Question: where I have to first reverse two bytes then convert that pair to hex integer. I am trying to convert it like below but it is giving error. Any idea to do that ? Thanks in advance
Here complete string : <URL>
Sample string
'''
String str = "031890";
'''
Error Message :
'''
java.lang.NumberFormatException: Invalid int: "0x30"
'''
Java Code
'''
for ( int start = 0; start < str.length(); start += 2 ) {
try {
String thisByte = new StringBuilder(str.substring(start, start+2)).reverse().toString();
thisByte = "0x" + thisByte;
int value = Integer.parseInt(thisByte, 16);
char c = (char) value;
System.out.println(c);
} catch(Exception e) {
Log.e("MainActivity", e.getMessage());
}
}
'''
## Update
'''
StringBuilder output = new StringBuilder();
for ( int start = 0; start < str.length(); start += 2 ) {
try {
String thisByte = new StringBuilder(str.substring(start, start+2)).reverse().toString();
output.append((char)Integer.parseInt(thisByte, 16));
} catch(Exception e) {
Log.e("MainActivity", e.getMessage());
}
}
'''
Yes I Tried without prepending a "0x" to the string and now see my output looking weird.

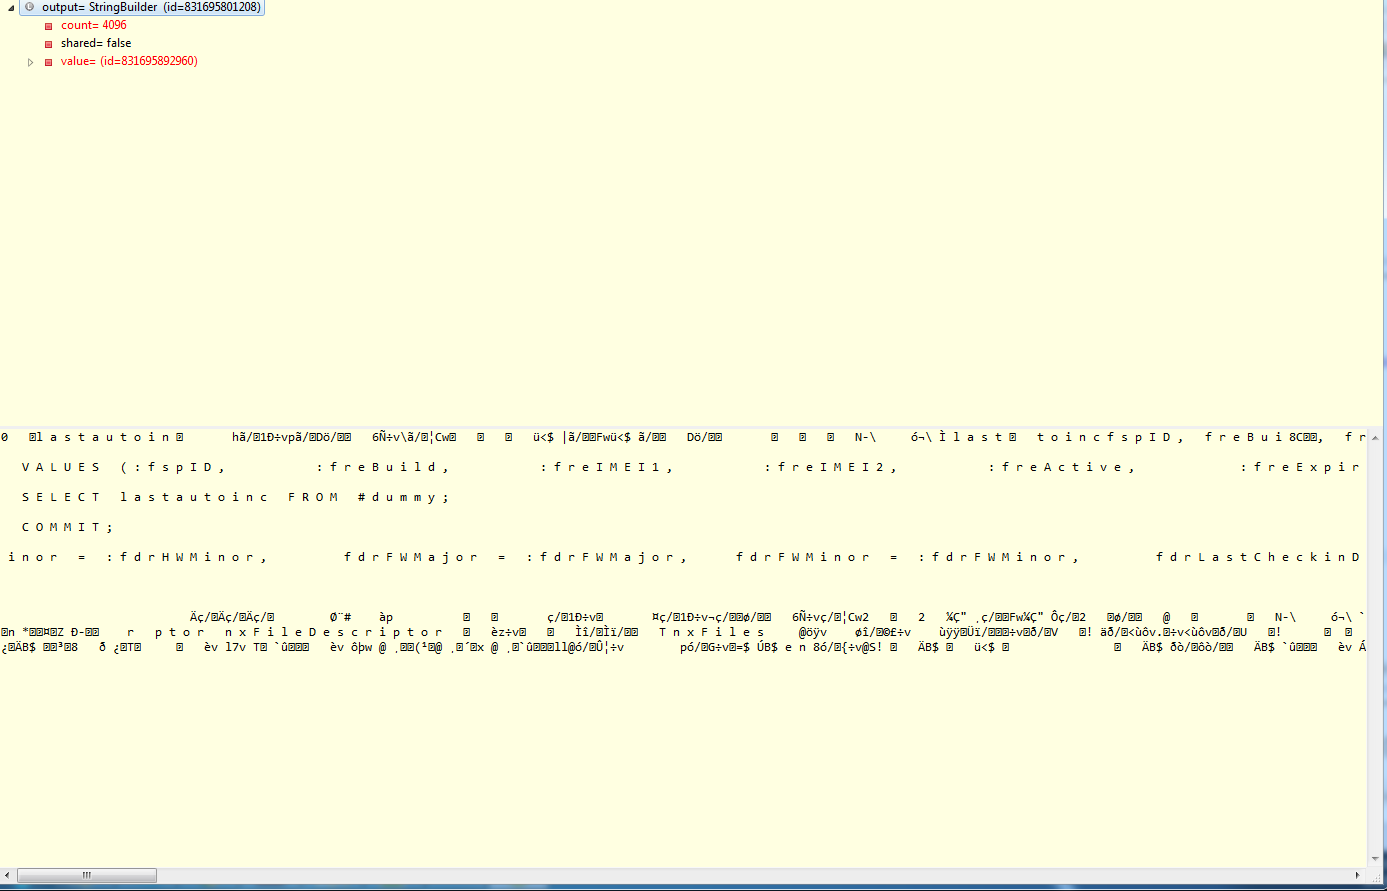
Answer: Your string looks like you need 4 digits from your string per character, not 2.
Given that you interpret 2 digits as a character, though, at first glance, the output you showed in the picture does seem to match the string you posted on pastebin. You do get things that look like words in the output, so it's not totally off, and the gaps between the letters come from every second pair of 2 digits being '00'.
Not sure where this string came from, but if it was also generated by converting characters in some String to Bytes, it might make sense that it's 4 digits per character, since, for example, Java's 'char's are 16 bits (i.e. 2 bytes, i.e. 4 digits in your String) that encode the actual unicode symbol they represent in UTF-16.
If you are working off specs that someone else provided you with, maybe when they said "2 BYTES", they actually meant "two 8-bit numbers", which correspond to 4 digits (four 4-bit nibbles) in your hex string.
But your string looks like it contains binary data as well, not just characters. Do you know what are you actually expecting to see as the answer?
:
It's a trivial change to your code, but here it is:
'''
StringBuilder output = new StringBuilder();
for ( int start = 0; start < str.length(); start += 4 ) {
try {
String thisByte = new StringBuilder(str.substring(start, start+4)).reverse().toString();
output.append((char)Integer.parseInt(thisByte, 16));
} catch(Exception e) {
Log.e("MainActivity", e.getMessage());
}
}
'''
All I did was replace "2" with "4". :)
:
The code posted here to convert the hex-string into characters (using 4 digits per character) seems to work fine, but the hex-string does not seem to follow the convention the OP is expecting based on the specifications of the data, which caused part of the confusion.
:
If this is a public application, it is highly risky to include unencrypted SQL statements in the network traffic. If these statements are part of a request and get executed on the server, a hacker can use this to perform unwanted operations on the underlying data (e.g. stealing all phone numbers in the database). If it is merely some debug-/log-information sent to the client, it's still not a good idea as it may give hints to a hacker about the structure of your database and the way you access it, significantly simplifying a potential <URL>.